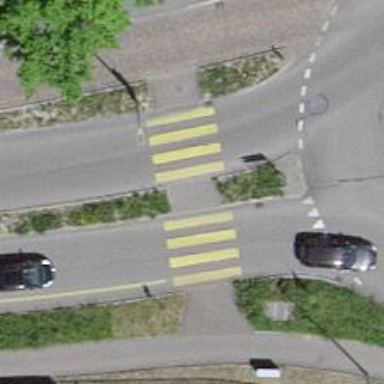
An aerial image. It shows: Uncontrolled zebra crossing with pedestrian island.